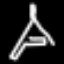
Label: The Eiffel Tower